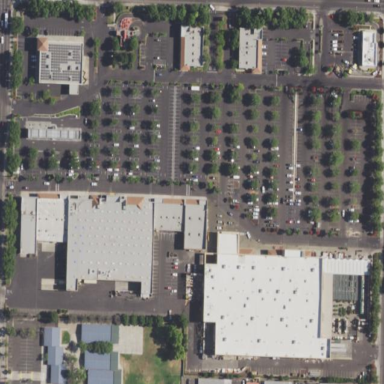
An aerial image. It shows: Retail area with second use as community shopping center.